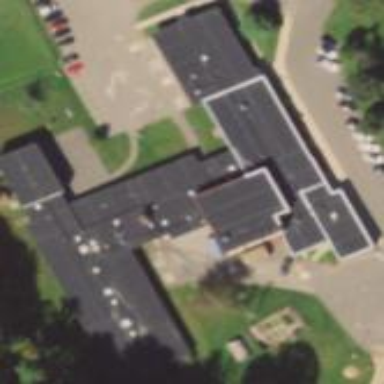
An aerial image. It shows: School building.